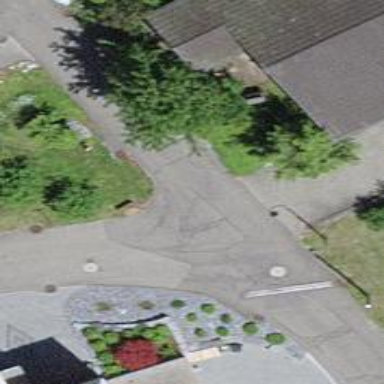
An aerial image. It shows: Asphalt road in residential area.